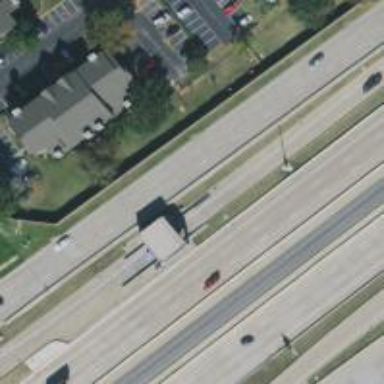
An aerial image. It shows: Toll gantry on the road.